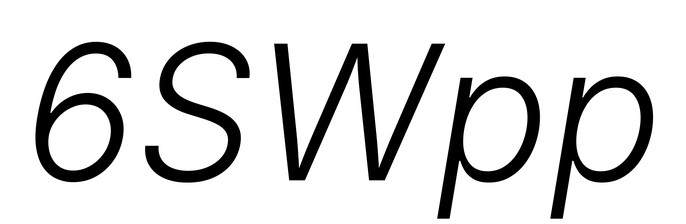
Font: Inter-Italic_Light_Italic